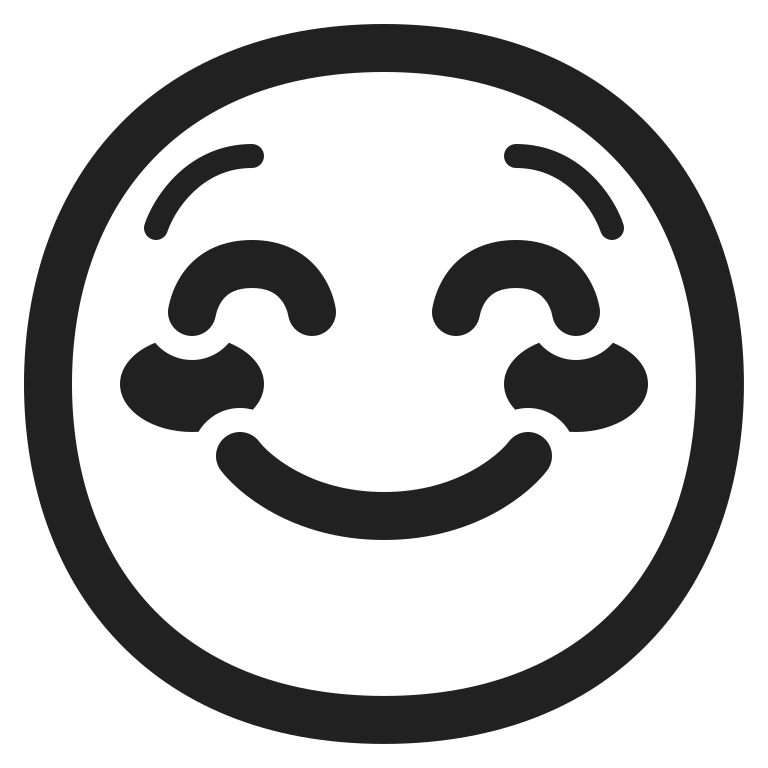
smiling face high contrast